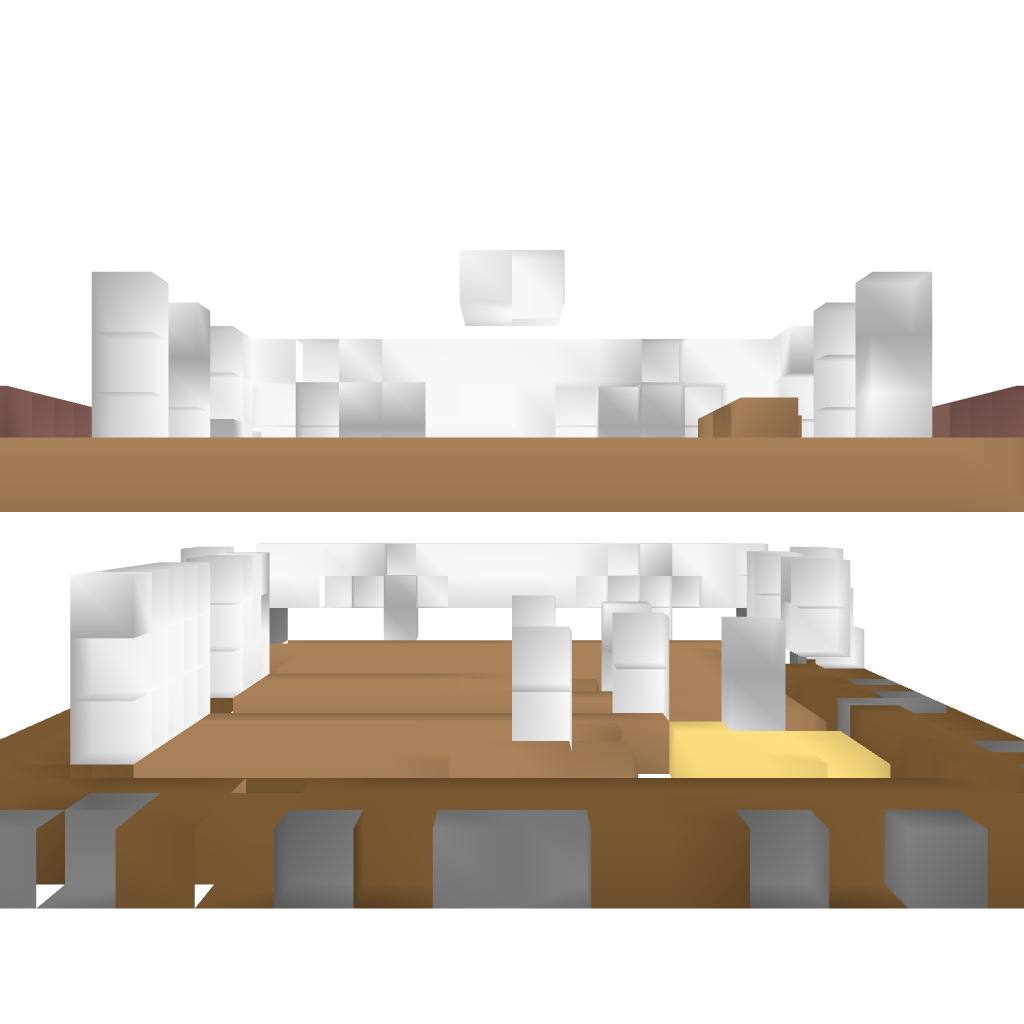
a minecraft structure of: S-Shaped House - Unfurnished bad low quality